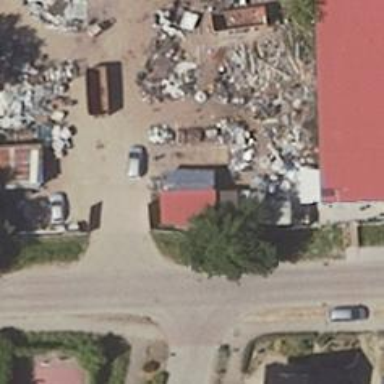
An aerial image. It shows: Recycling center for various types of waste.